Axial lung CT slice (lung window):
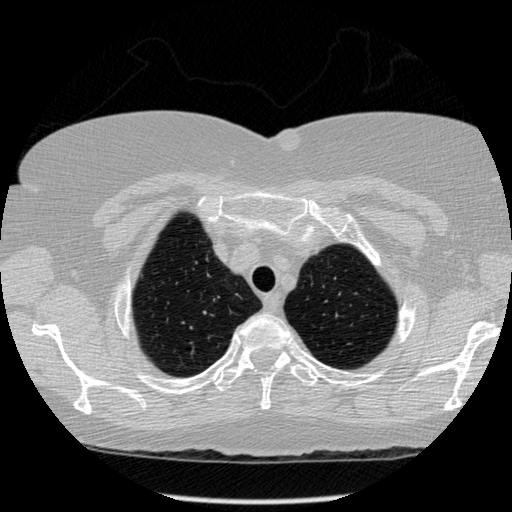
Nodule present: no